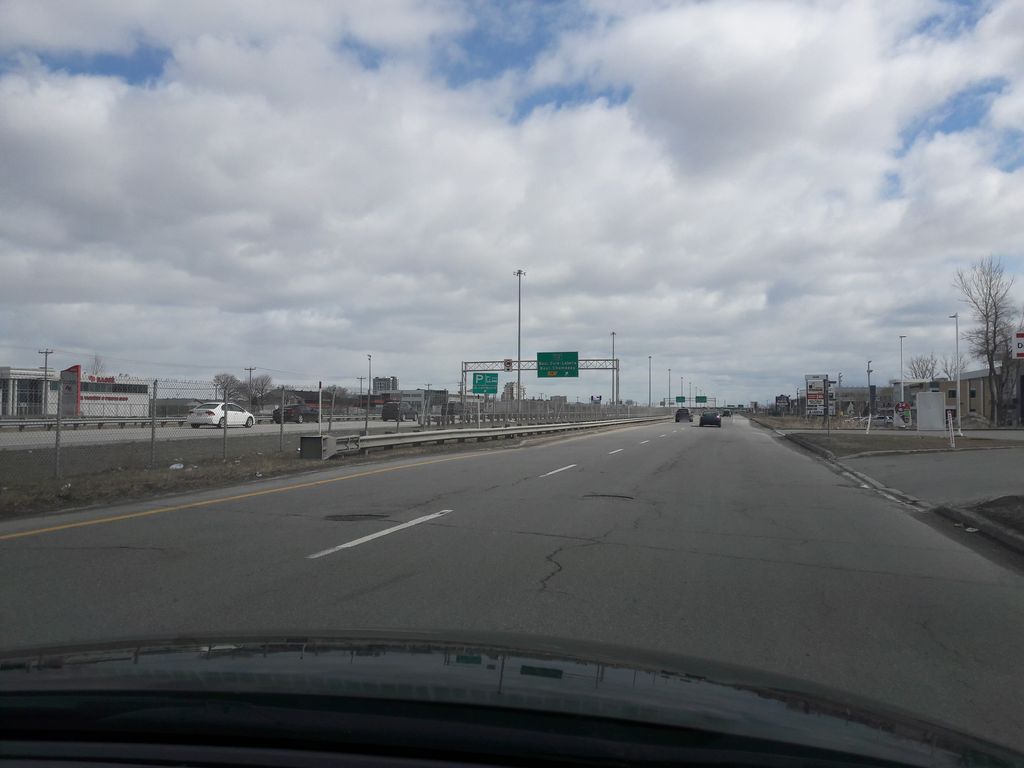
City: montreal